Question: I want to visualise simple data set like a bubble graph using squares instead of bubbles. those squares need to represent the quantity by size and resize when quantity changes. it is more like sorted squares according to the size. I have read about D3 js but don't know whether i can achieve this.
sample data set :
label A B C D
qty 3 5 8 10
the output should be like this;

can anyone please help me with this.. any ideas of doing this using jquery/javascript?
Thank you in advance.
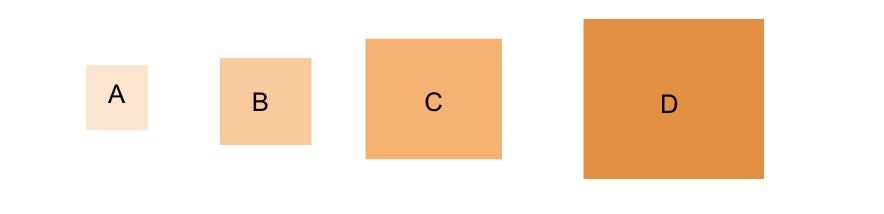
Answer: try <URL>
<URL> is an example of what you are looking for:
https://jsfiddle.net/b1Law49u/3/
'''
google.load('visualization', '1', {packages: ['corechart', 'bar']});
google.setOnLoadCallback(drawTopX);
function drawTopX() {
var data = new google.visualization.DataTable();
data.addColumn('timeofday', 'Time of Day');
data.addColumn('number', 'Motivation Level');
data.addColumn('number', 'Energy Level');
data.addRows([
[{v: [8, 0, 0], f: '8 am'}, 1, .25],
[{v: [9, 0, 0], f: '9 am'}, 2, .5],
[{v: [10, 0, 0], f:'10 am'}, 3, 1],
[{v: [11, 0, 0], f: '11 am'}, 4, 2.25],
[{v: [12, 0, 0], f: '12 pm'}, 5, 2.25],
[{v: [13, 0, 0], f: '1 pm'}, 6, 3],
[{v: [14, 0, 0], f: '2 pm'}, 7, 4],
[{v: [15, 0, 0], f: '3 pm'}, 8, 5.25],
[{v: [16, 0, 0], f: '4 pm'}, 9, 7.5],
[{v: [17, 0, 0], f: '5 pm'}, 10, 10],
]);
var options = {
chart: {
title: 'Motivation and Energy Level Throughout the Day',
subtitle: 'Based on a scale of 1 to 10'
},
axes: {
x: {
0: {side: 'top'}
}
},
hAxis: {
title: 'Time of Day',
format: 'h:mm a',
viewWindow: {
min: [7, 30, 0],
max: [17, 30, 0]
}
},
vAxis: {
title: 'Rating (scale of 1-10)'
}
};
var material = new google.charts.Bar(document.getElementById('chart_div'));
material.draw(data, options);
}
'''